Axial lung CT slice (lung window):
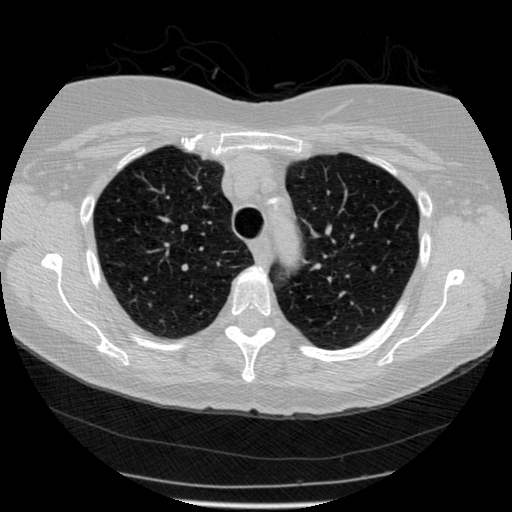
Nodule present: no